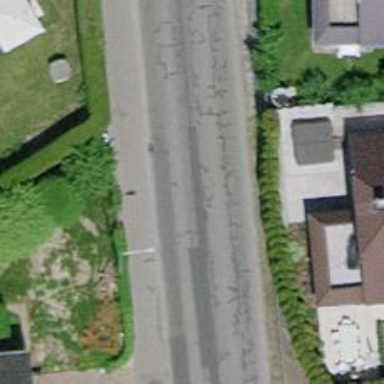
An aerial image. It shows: Traffic calming cushion.